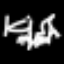
Label: octagon